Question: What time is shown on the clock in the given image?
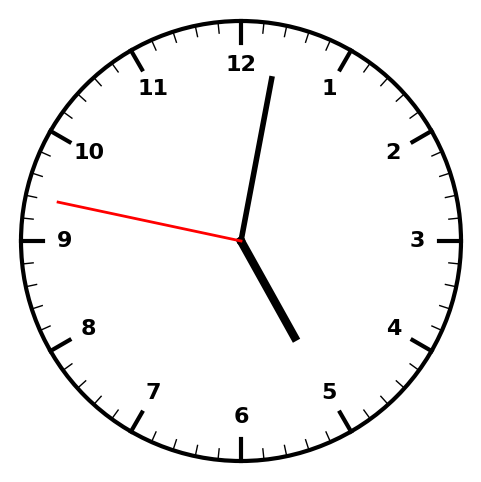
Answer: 05:01:47